Question: Sample input string : 'Customer ${/xml:Name} has Ordered Product ${/xml:product} of ${/xml:unit} units.'
i able to find get strings that match ${ ...... } using '"\$\{.*?\}"'
I resolve the value for string from xml and now i have to replace the value back in input string.
i am using this method,
'''
Pattern MY_PATTERN = Pattern.compile("\$\{.*?\}");
Matcher m = MY_PATTERN.matcher(inputstring);
while (m.find()) {
String s = m.group(0); // s is ${/xml:Name}
// escaping wild characters
s = s.replaceAll("${", "\$\{"); // s is \$\{/xml:Name}
s = s.replaceAll("}", "\}"); // s is \$\{/xml:Name\}
Pattern inner_pattern = Pattern.compile(s);
Matcher m1 = inner_pattern.matcher(inputstring);
name = m1.replaceAll(xPathValues.get(s));
}
'''
but i get error at 's = s.replaceAll("${", "\$\{");' i get Pattern Syntax Exception

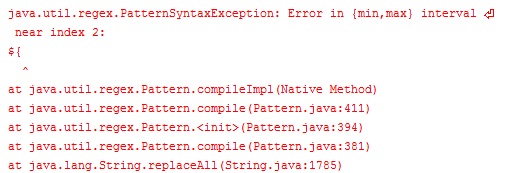
Answer: Instead of:
'''
s = s.replaceAll("${", "\$\{"); // s is \$\{/xml:Name}
s = s.replaceAll("}", "\}"); // s is \$\{/xml:Name\}
'''
You can use it without regex method 'String#replace(string)':
'''
s = s.replace("${", "\$\{").replace("}", "\}"); // s is \$\{/xml:Name\}
'''